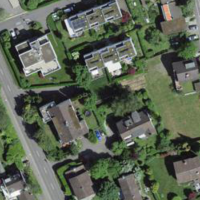
EUNIS habitat code: 55
Species observed at this site:
Episyrphus balteatus
Acronicta rumicis
Halictus scabiosae
Argynnis paphia
Phaneroptera nana
Accipiter nisus
Misumena vatia